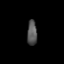
Tissue: lung
Cell type: Fibroblasts
Senescence score: 0.6318
Nuclear area (px): 245
Mean DAPI intensity: 84.057